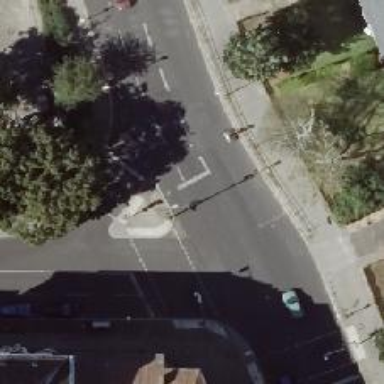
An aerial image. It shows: Road with traffic signals.